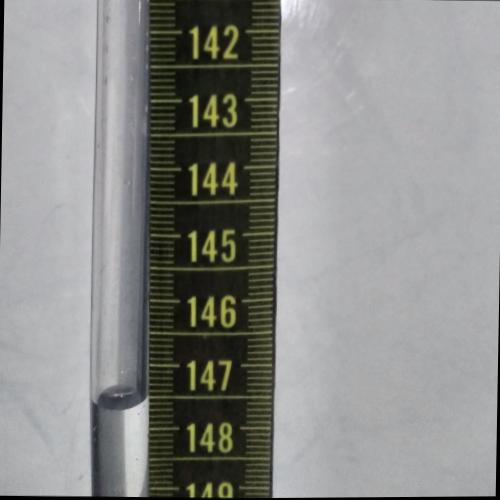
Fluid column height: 147.5 cm